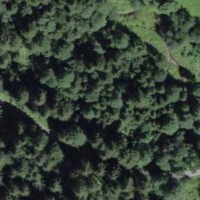
EUNIS habitat code: 43
Species observed at this site:
Caltha palustris